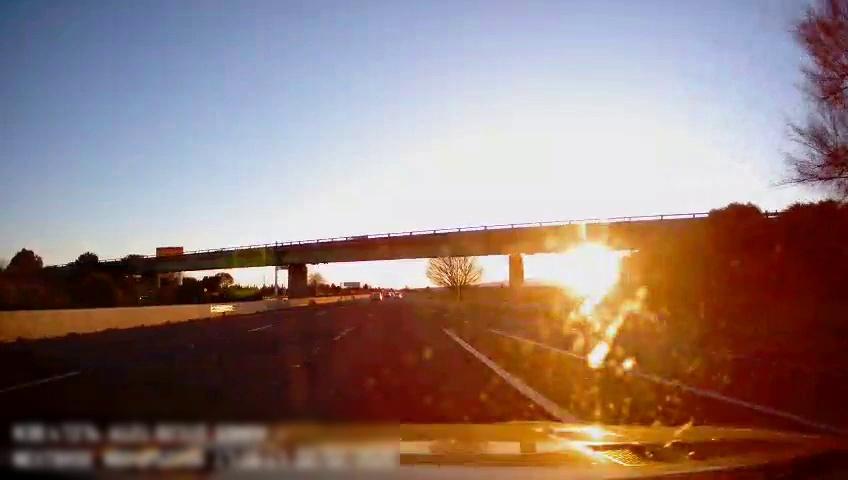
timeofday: Day
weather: Sunny
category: Drivable Space
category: Vehicles | Car
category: Lanes | Alternate Lane
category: Lanes | Current Lane
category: Lanes | Alternate Lane
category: Lanes | Alternate Lane
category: Lanes | Alternate Lane